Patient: sex F, age 75
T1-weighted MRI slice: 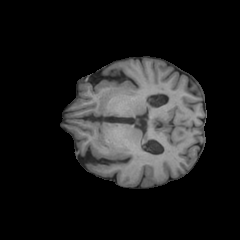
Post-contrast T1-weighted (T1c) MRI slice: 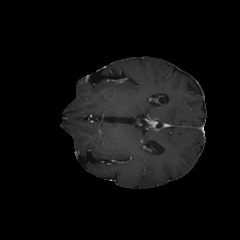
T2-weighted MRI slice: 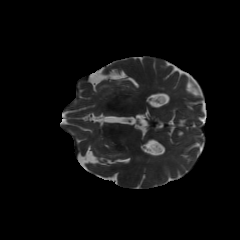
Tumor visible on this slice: no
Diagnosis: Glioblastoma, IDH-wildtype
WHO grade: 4